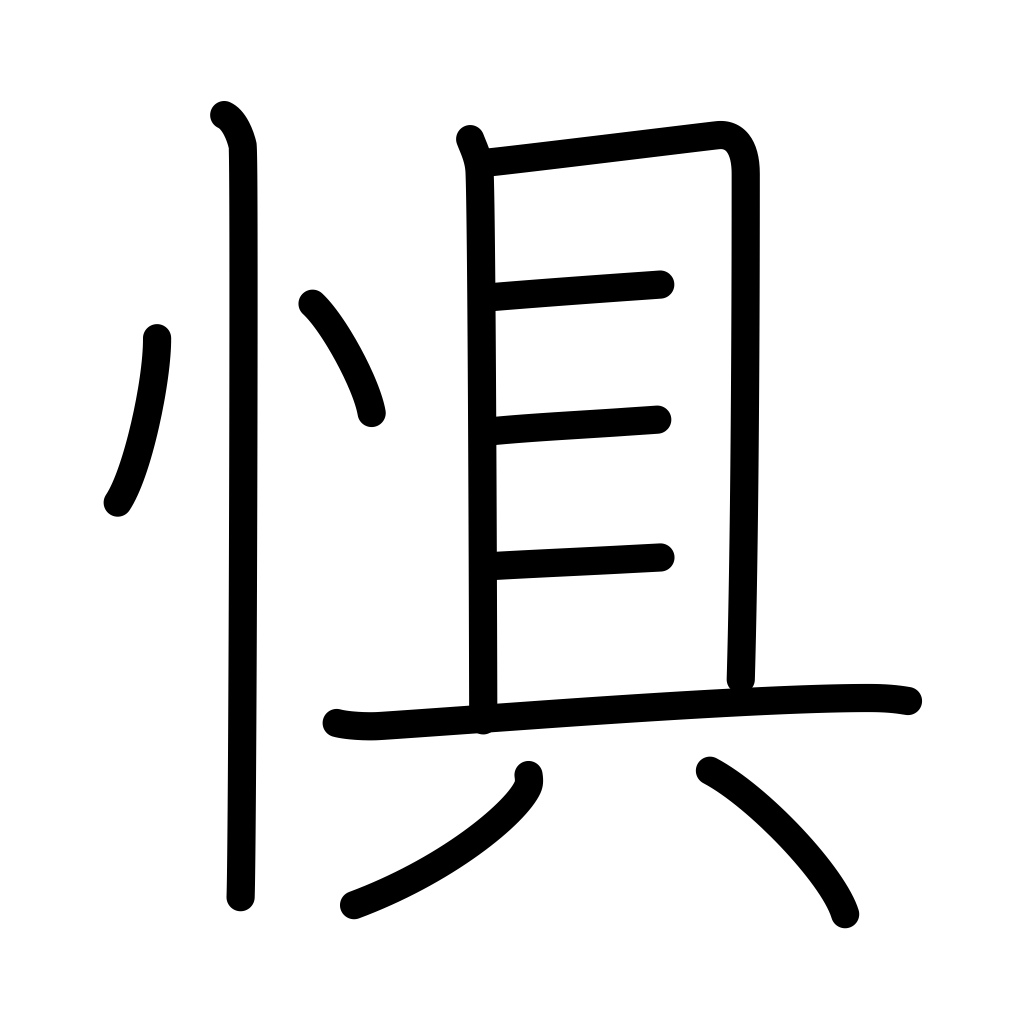
Meaning: fear, be afraid of, dread